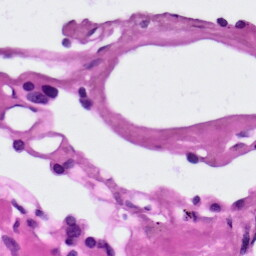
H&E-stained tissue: Lung